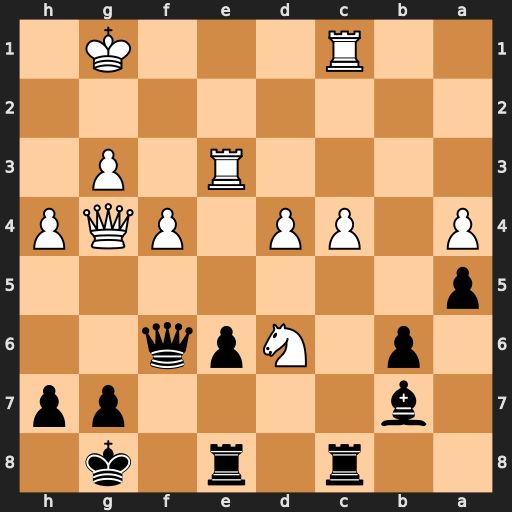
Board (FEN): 2r1r1k1/1b4pp/1p1Npq2/p7/P1PP1PQP/4R1P1/8/2R3K1
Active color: b
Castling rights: -
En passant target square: -
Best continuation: Qxd4 Qe2 Qxd6